Question: As shown in the image below, I have a table with product numbers and more. I would like the link behind the "PDF" button to automatically use the product number and .pdf at the end, so I won't have to do this manually.
Example:
'''
<a href="https://www.example.com" +/getfile +/productnumber +.pdf">
'''
Is there an easy way of achieving this?
My HTML
'''
<td>56900</td>
<td>76 mm</td>
<td>800 mm</td>
<td>2,6 mm</td>
<td>Fundament Serie A 800 mm</td>
<td style="width: 16px; height: 24px;"><a class="btn-green" href="/getfile/56900.pdf">PDF</a></td>
'''
As I have no idea on how to, I have no JS code unfortunately.

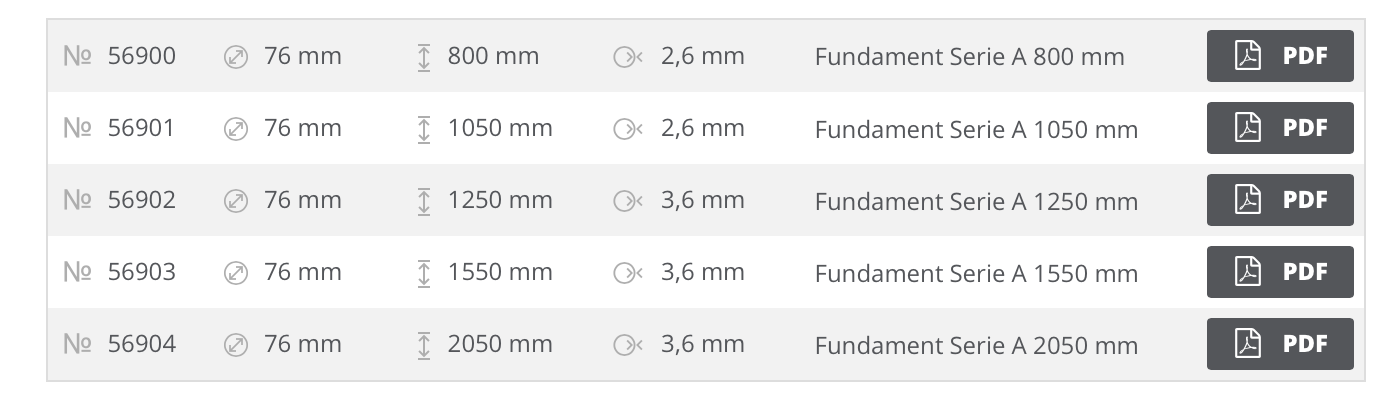
Answer: I do not see why you cannot just have the table generated
Here is if you handcode the table
'''
$("table a").on("click", function(e) {
this.href="/getfile/"+
$(this).closest("tr").children().eq(0).text() + // first cell content
".pdf";
})
'''
'''
<script src="https://ajax.googleapis.com/ajax/libs/jquery/2.1.1/jquery.min.js"></script>
<table>
<tr>
<td>56900</td>
<td>76 mm</td>
<td>800 mm</td>
<td>2,6 mm</td>
<td>Fundament Serie A 800 mm</td>
<td style="width: 16px; height: 24px;"><a class="btn-green" href="">PDF</a></td>
</tr>
<tr>
<td>57000</td>
<td>76 mm</td>
<td>800 mm</td>
<td>2,6 mm</td>
<td>Fundament Serie A 800 mm</td>
<td style="width: 16px; height: 24px;"><a class="btn-green" href="">PDF</a></td>
</tr>
</table>
'''
Here is a likely more useful solution for you:
'''
var tableContent = [
{
id: 56900,
dim1: 76,
dim2: 800,
dim3: 2.6, // note the dot
fun: "Fundament Serie A 800 mm" // no trailing comma
},
{
id: 57000,
dim1: 80,
dim2: 900,
dim3: 2.9, // note the dot
fun: "Fundament Serie B 900 mm"
} // no trailing comma
];
var $tb = $("#tb_1"); // the tbody
$.each(tableContent,function(_,row) {
$tb.append(
$("<tr>"+
"<td>"+row.id+"</td>"+
"<td class='val'>"+row.dim1+"</td>"+
"<td class='val'>"+row.dim2+"</td>"+
"<td class='val'>"+String(row.dim3).replace(".",",")+"</td>"+
"<td>"+row.fun+"</td>"+
"<td><a class='btn-green' href='/getcontent/"+row.id+".pdf'>"+row.id+".pdf</td>"+
"</tr>"
)
);
})
'''
'''
.val { text-align: right;}
td { padding: 15px 20px; }
.btn-green {
text-decoration:none;
padding: 10px 15px;
background: green;
color: #FFF;
-webkit-border-radius: 4px;
-moz-border-radius: 4px;
border-radius: 4px;
border: solid 1px #20538D;
text-shadow: 0 -1px 0 rgba(0, 0, 0, 0.4);
-webkit-box-shadow: inset 0 1px 0 rgba(255, 255, 255, 0.4), 0 1px 1px rgba(0, 0, 0, 0.2);
-moz-box-shadow: inset 0 1px 0 rgba(255, 255, 255, 0.4), 0 1px 1px rgba(0, 0, 0, 0.2);
box-shadow: inset 0 1px 0 rgba(255, 255, 255, 0.4), 0 1px 1px rgba(0, 0, 0, 0.2);
-webkit-transition-duration: 0.2s;
-moz-transition-duration: 0.2s;
transition-duration: 0.2s;
-webkit-user-select:none;
-moz-user-select:none;
-ms-user-select:none;
user-select:none;
}
.btn-green:hover {
background: light-green;
border: solid 1px #2A4E77;
text-decoration: none;
}
.btn-green:active {
-webkit-box-shadow: inset 0 1px 4px rgba(0, 0, 0, 0.6);
-moz-box-shadow: inset 0 1px 4px rgba(0, 0, 0, 0.6);
box-shadow: inset 0 1px 4px rgba(0, 0, 0, 0.6);
background: teal;
border: solid 1px #203E5F;
}
'''
'''
<script src="https://ajax.googleapis.com/ajax/libs/jquery/2.1.1/jquery.min.js"></script>
<table>
<tr>
<th>ID</th>
<th>dim1 mm</th>
<th>dim2 mm</th>
<th>dim3 mm</th>
<th>Fundament</th>
<th>PDF</th>
</tr>
<tbody id="tb_1"></tbody>
</table>
'''